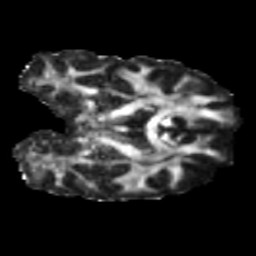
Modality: FA
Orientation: coronal
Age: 46
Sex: male
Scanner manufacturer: siemens
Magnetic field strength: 3 T
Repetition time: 5 s
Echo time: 0.092 s